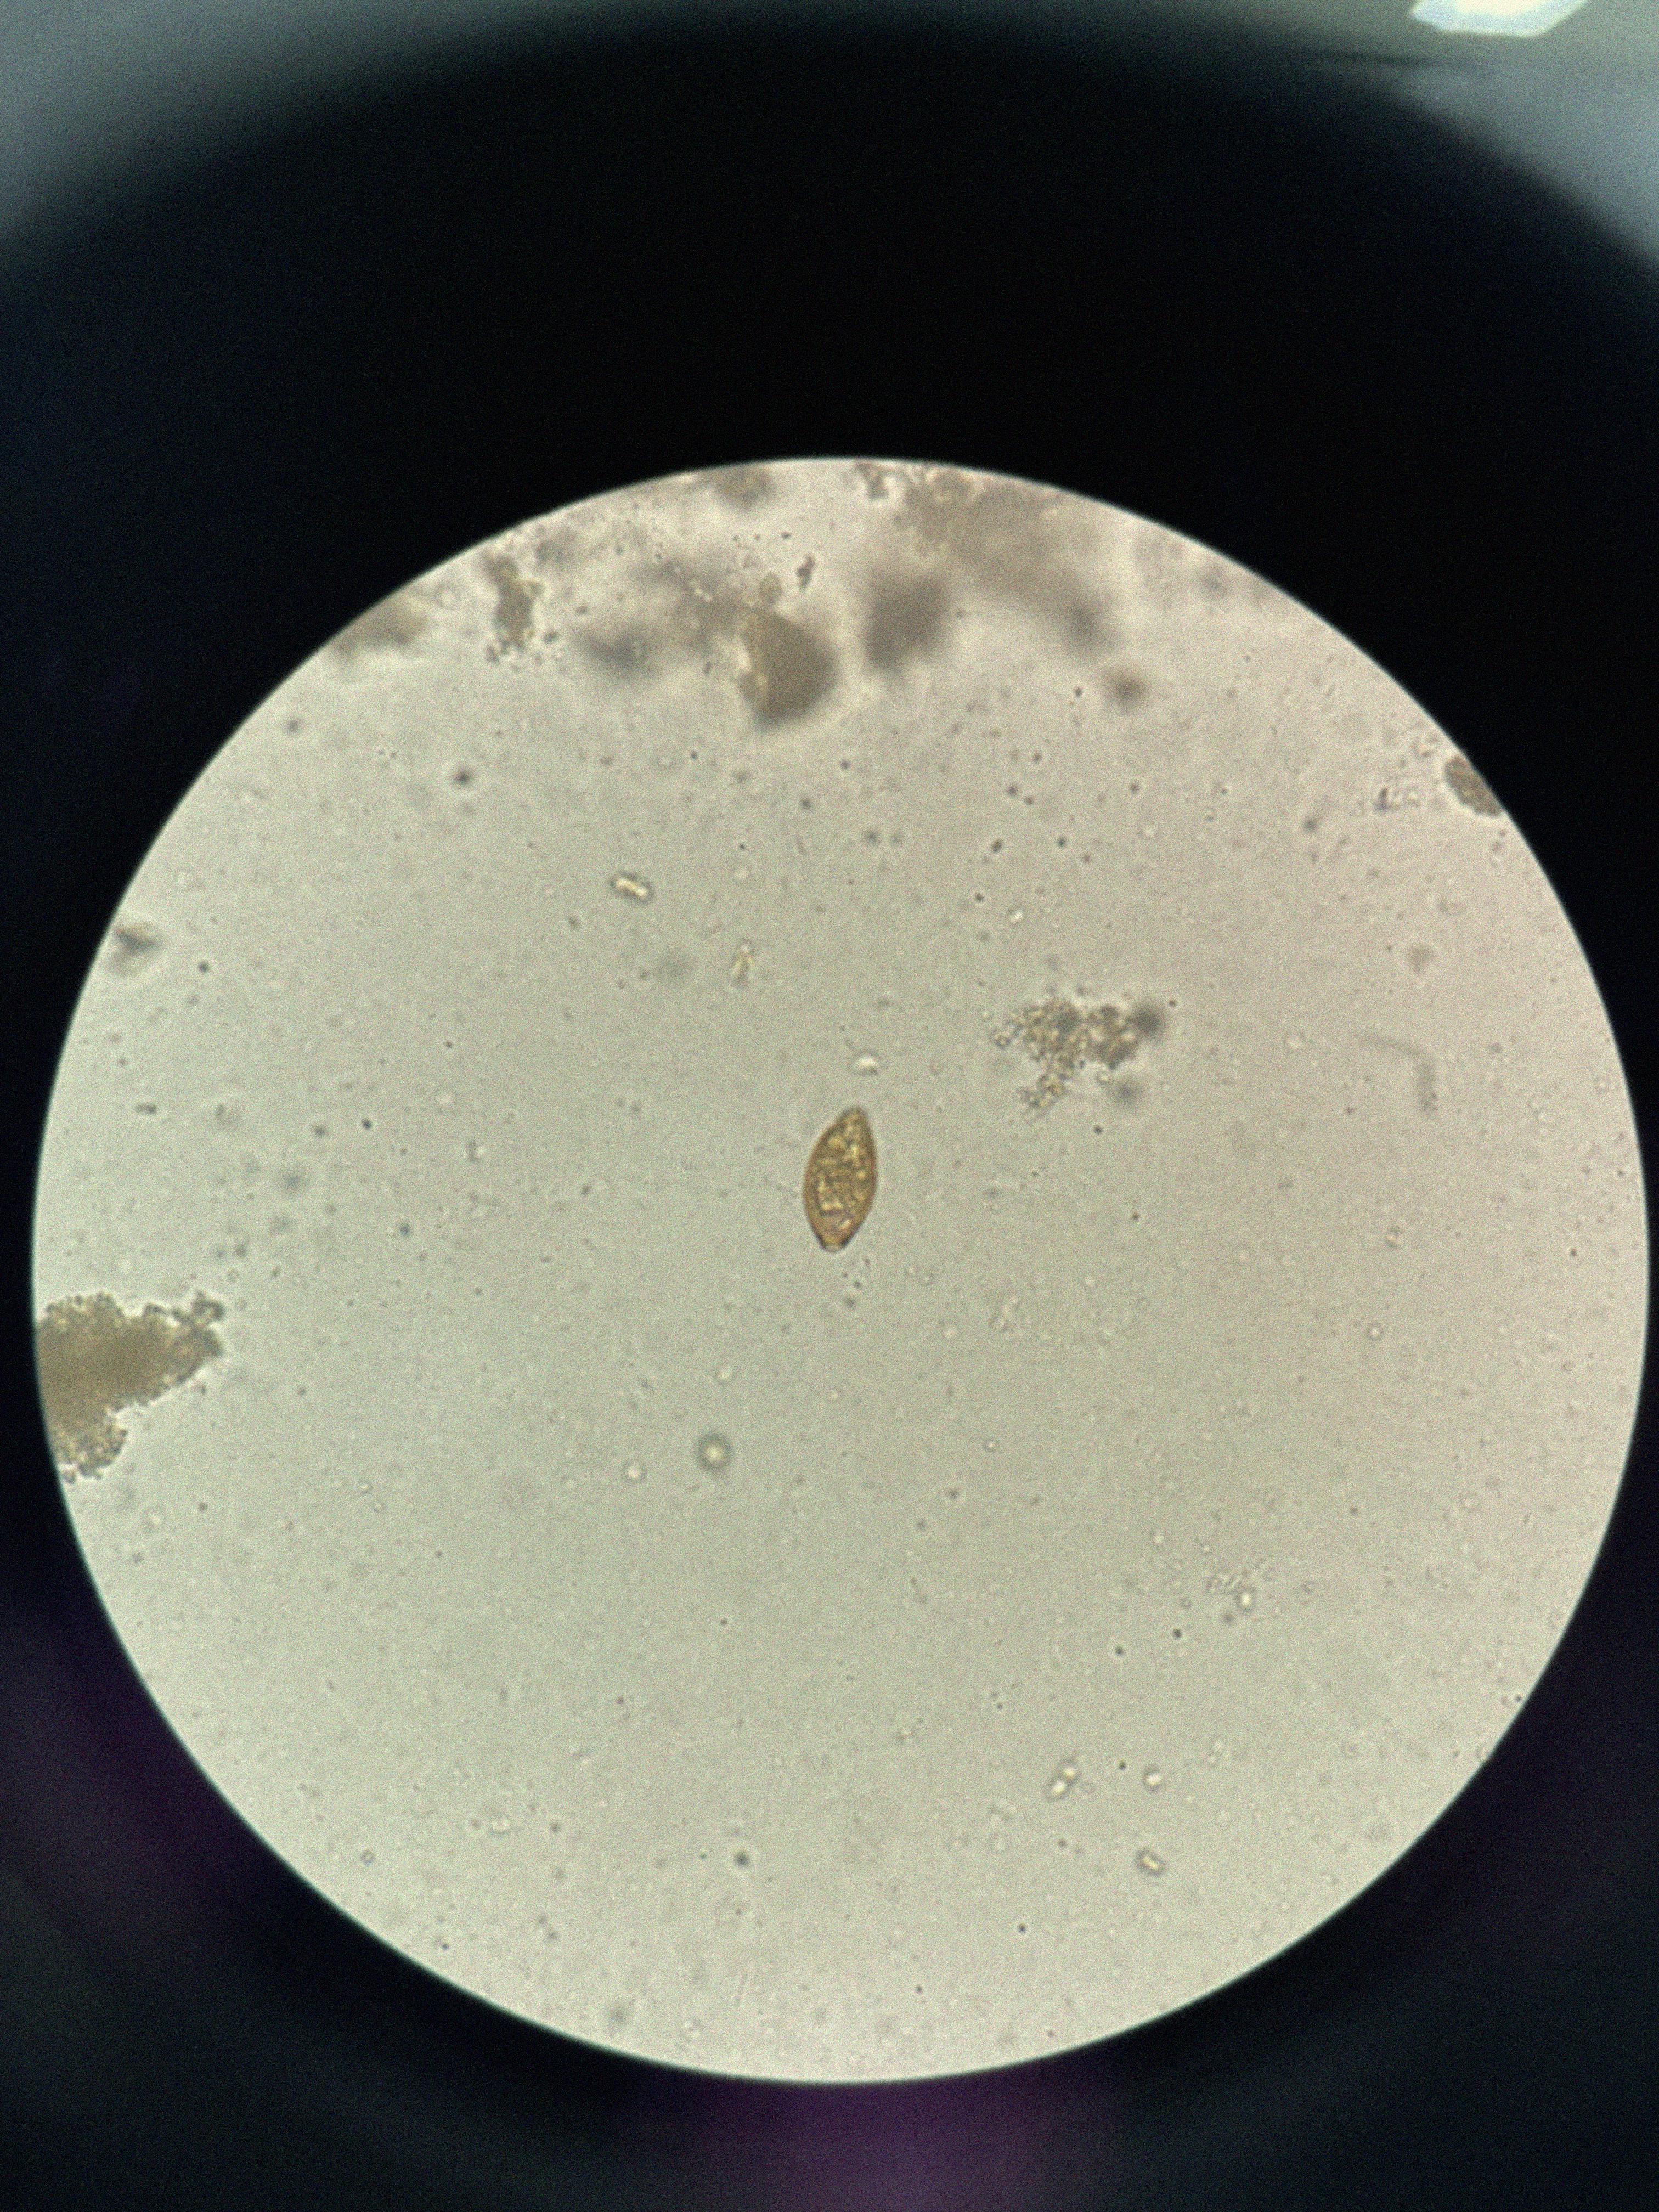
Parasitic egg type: Trichuris trichiura